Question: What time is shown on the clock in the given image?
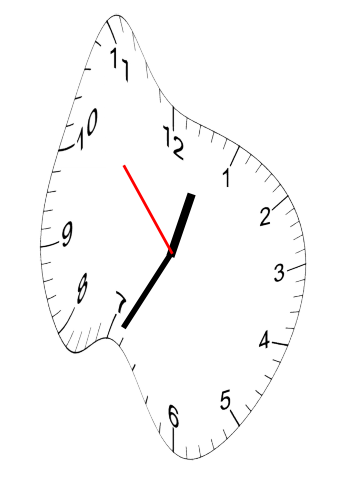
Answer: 12:34:53